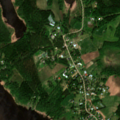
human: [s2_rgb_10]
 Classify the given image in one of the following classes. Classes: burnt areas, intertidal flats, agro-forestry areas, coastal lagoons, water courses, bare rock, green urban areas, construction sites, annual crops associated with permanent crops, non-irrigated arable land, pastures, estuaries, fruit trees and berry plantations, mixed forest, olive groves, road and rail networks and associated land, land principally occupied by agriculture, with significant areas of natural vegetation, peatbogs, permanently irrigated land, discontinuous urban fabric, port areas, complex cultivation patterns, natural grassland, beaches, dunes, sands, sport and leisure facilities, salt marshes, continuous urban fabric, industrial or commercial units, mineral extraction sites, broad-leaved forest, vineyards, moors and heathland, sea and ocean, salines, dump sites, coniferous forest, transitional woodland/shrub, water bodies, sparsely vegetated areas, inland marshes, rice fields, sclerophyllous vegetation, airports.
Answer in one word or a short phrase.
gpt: discontinuous urban fabric, non-irrigated arable land, mixed forest, sea and ocean